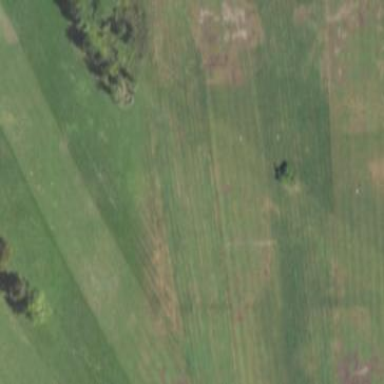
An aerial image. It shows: Well-maintained golf fairway within grassy area designated for the sport of golf.